Interaction volume radius: 10 \u00c5
Interaction volume height: 10 \u00c5
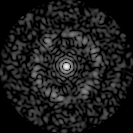
Disorder parameter: 0.8113